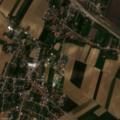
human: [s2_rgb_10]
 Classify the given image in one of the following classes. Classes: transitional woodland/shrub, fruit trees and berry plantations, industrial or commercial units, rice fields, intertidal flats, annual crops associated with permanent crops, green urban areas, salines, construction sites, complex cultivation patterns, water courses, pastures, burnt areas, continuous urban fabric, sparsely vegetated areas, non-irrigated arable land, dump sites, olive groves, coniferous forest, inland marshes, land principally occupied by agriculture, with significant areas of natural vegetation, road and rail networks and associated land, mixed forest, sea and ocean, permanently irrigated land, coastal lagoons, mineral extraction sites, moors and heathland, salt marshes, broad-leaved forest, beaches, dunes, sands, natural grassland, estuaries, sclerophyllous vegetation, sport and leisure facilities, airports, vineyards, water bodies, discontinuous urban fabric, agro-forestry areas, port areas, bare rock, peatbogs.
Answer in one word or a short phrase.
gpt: discontinuous urban fabric, non-irrigated arable land